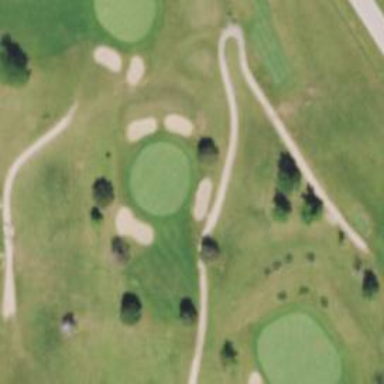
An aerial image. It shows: View of golf hole.